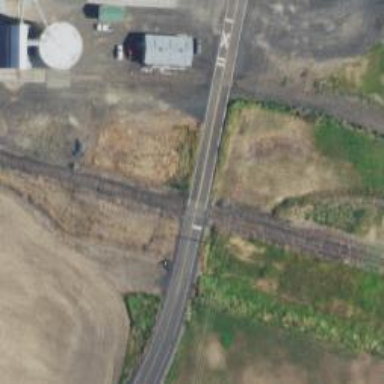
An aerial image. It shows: Railway level crossing.